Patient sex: M
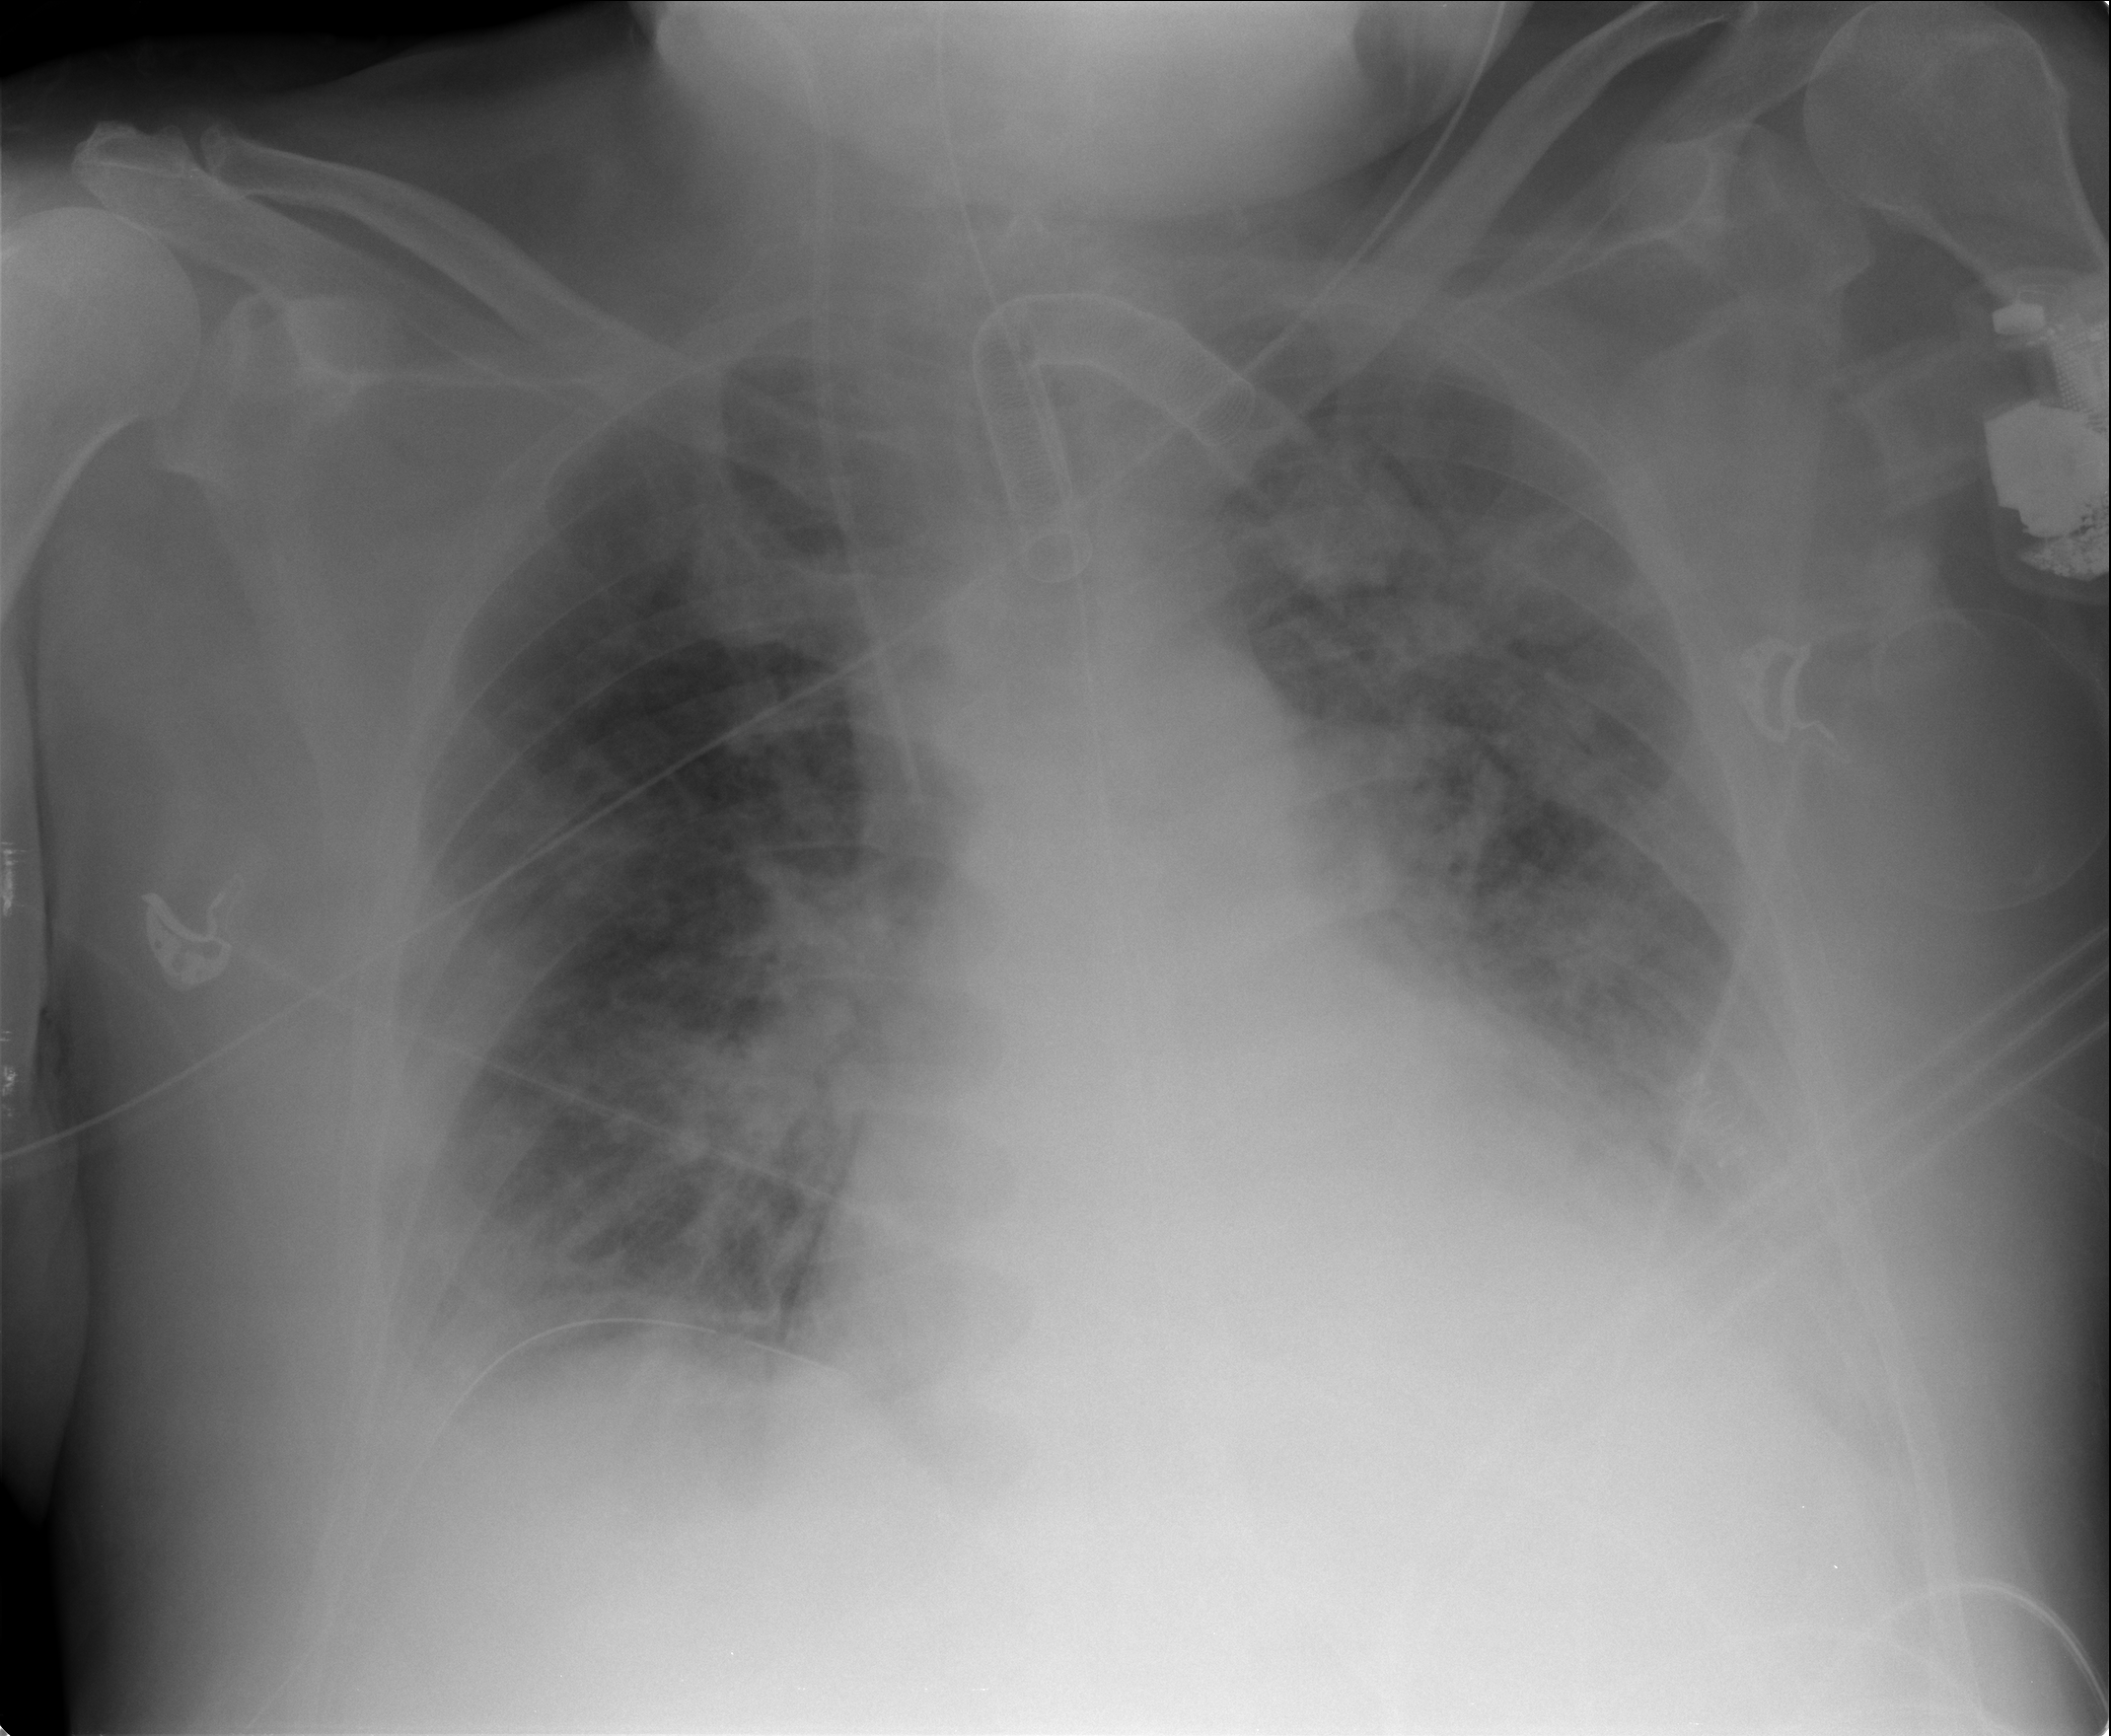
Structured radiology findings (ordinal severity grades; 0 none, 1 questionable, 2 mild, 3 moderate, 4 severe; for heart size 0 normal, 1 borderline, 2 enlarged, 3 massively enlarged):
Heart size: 2
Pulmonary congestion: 2
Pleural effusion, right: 2
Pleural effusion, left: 2
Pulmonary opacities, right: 2
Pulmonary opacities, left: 2
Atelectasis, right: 2
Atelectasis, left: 2